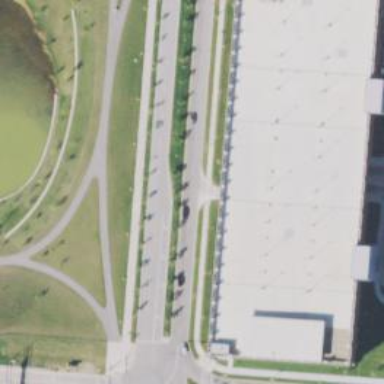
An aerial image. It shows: Parking area with adjacent building.